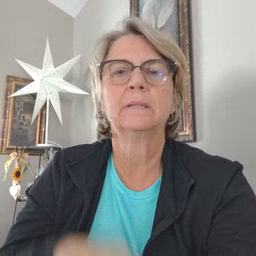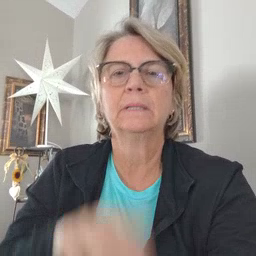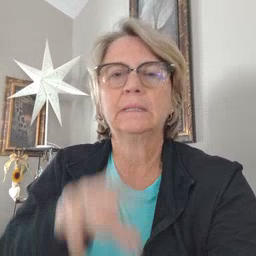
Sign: red